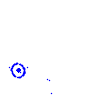
Particle: proton